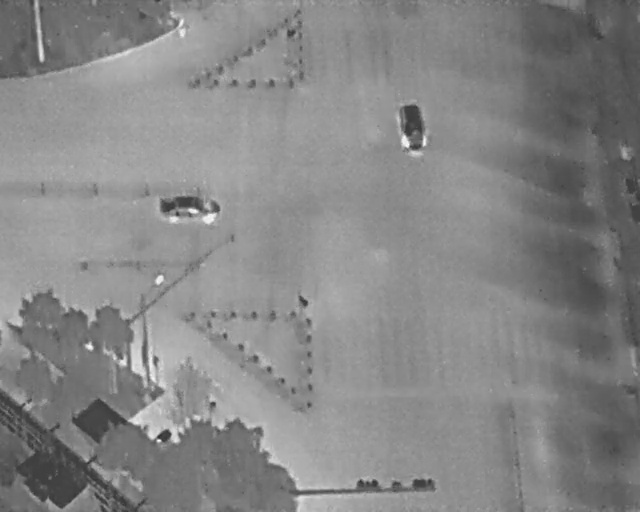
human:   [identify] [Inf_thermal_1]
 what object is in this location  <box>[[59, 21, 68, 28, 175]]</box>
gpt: <ref>1 medium car at the top</ref>